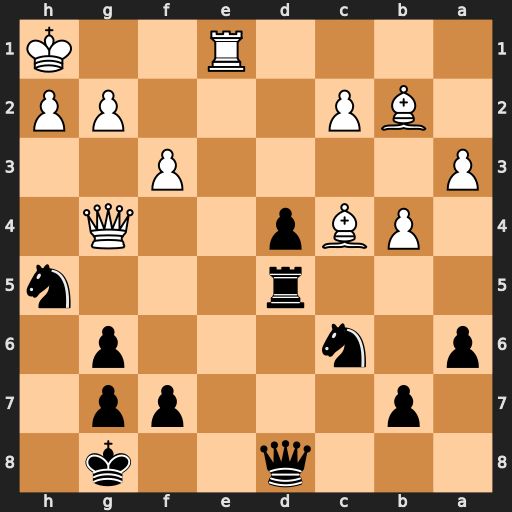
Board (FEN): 3q2k1/1p3pp1/p1n3p1/3r3n/1PBp2Q1/P4P2/1BP3PP/4R2K
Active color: b
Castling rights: -
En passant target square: -
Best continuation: Ne5 Rxe5 Rxe5